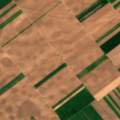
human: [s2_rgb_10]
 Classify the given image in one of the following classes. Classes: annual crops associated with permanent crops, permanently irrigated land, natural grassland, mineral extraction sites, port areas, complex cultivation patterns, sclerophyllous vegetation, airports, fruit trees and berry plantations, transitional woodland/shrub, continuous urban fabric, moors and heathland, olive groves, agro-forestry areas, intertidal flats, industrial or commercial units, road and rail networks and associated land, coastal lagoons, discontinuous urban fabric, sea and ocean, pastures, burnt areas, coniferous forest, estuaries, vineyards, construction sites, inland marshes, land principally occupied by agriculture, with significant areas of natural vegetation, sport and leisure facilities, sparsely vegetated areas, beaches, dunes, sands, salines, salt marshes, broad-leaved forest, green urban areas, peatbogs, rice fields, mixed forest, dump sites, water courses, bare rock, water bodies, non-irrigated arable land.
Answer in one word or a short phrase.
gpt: non-irrigated arable land